Interaction volume radius: 5 \u00c5
Interaction volume height: 10 \u00c5
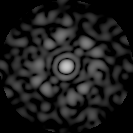
Disorder parameter: 0.8638